Question: I have this css
'''
.header
{
background-image: url('head-bcg.jpg');
height: 62px;
}
'''
I want to change the image so i did this
'''
.header
{
background-image: url('head-bcg-new.jpg');
height: 62px;
}
'''
but when i open the browser, i see the image , please check what google chrome stats:

I tried:
1- clean the project
2- build and rebulid
3- restart the computer
but nothing works
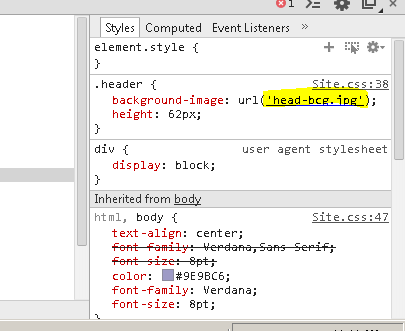
Answer: I think the browser catch your codes. try CTRL+F5 for a few times or clear the browser's history